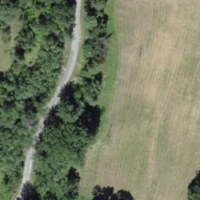
EUNIS habitat code: 32
Species observed at this site:
Lysandra coridon